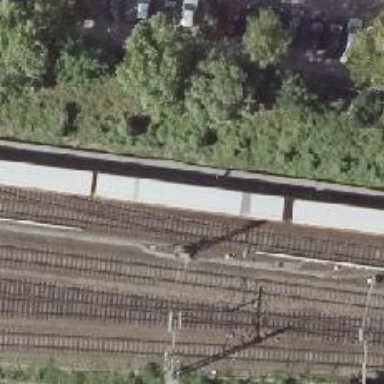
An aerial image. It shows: Railway signal.